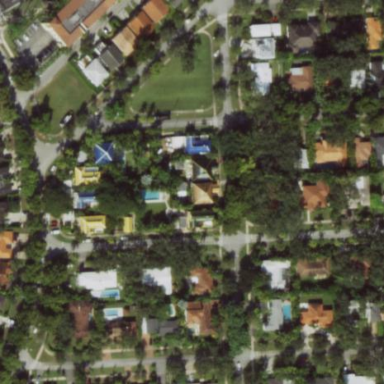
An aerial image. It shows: Residential area within neighborhood.